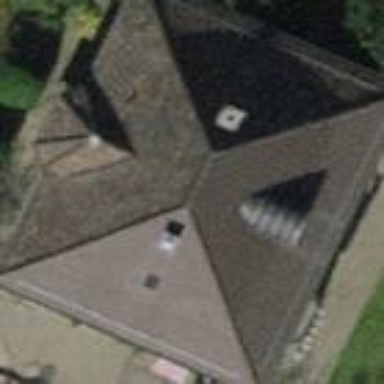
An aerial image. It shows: Detached building with hipped roof shape.